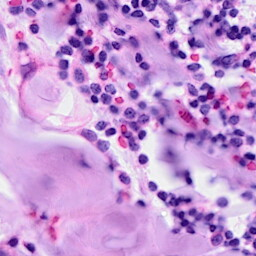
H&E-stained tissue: Breast